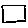
Label: square